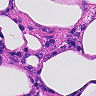
Metastatic tissue present: no